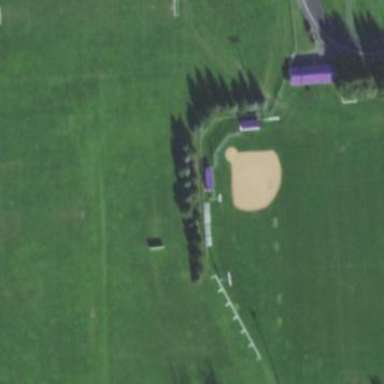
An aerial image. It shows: Baseball pitch for leisure land activities.